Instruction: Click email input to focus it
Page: traveler
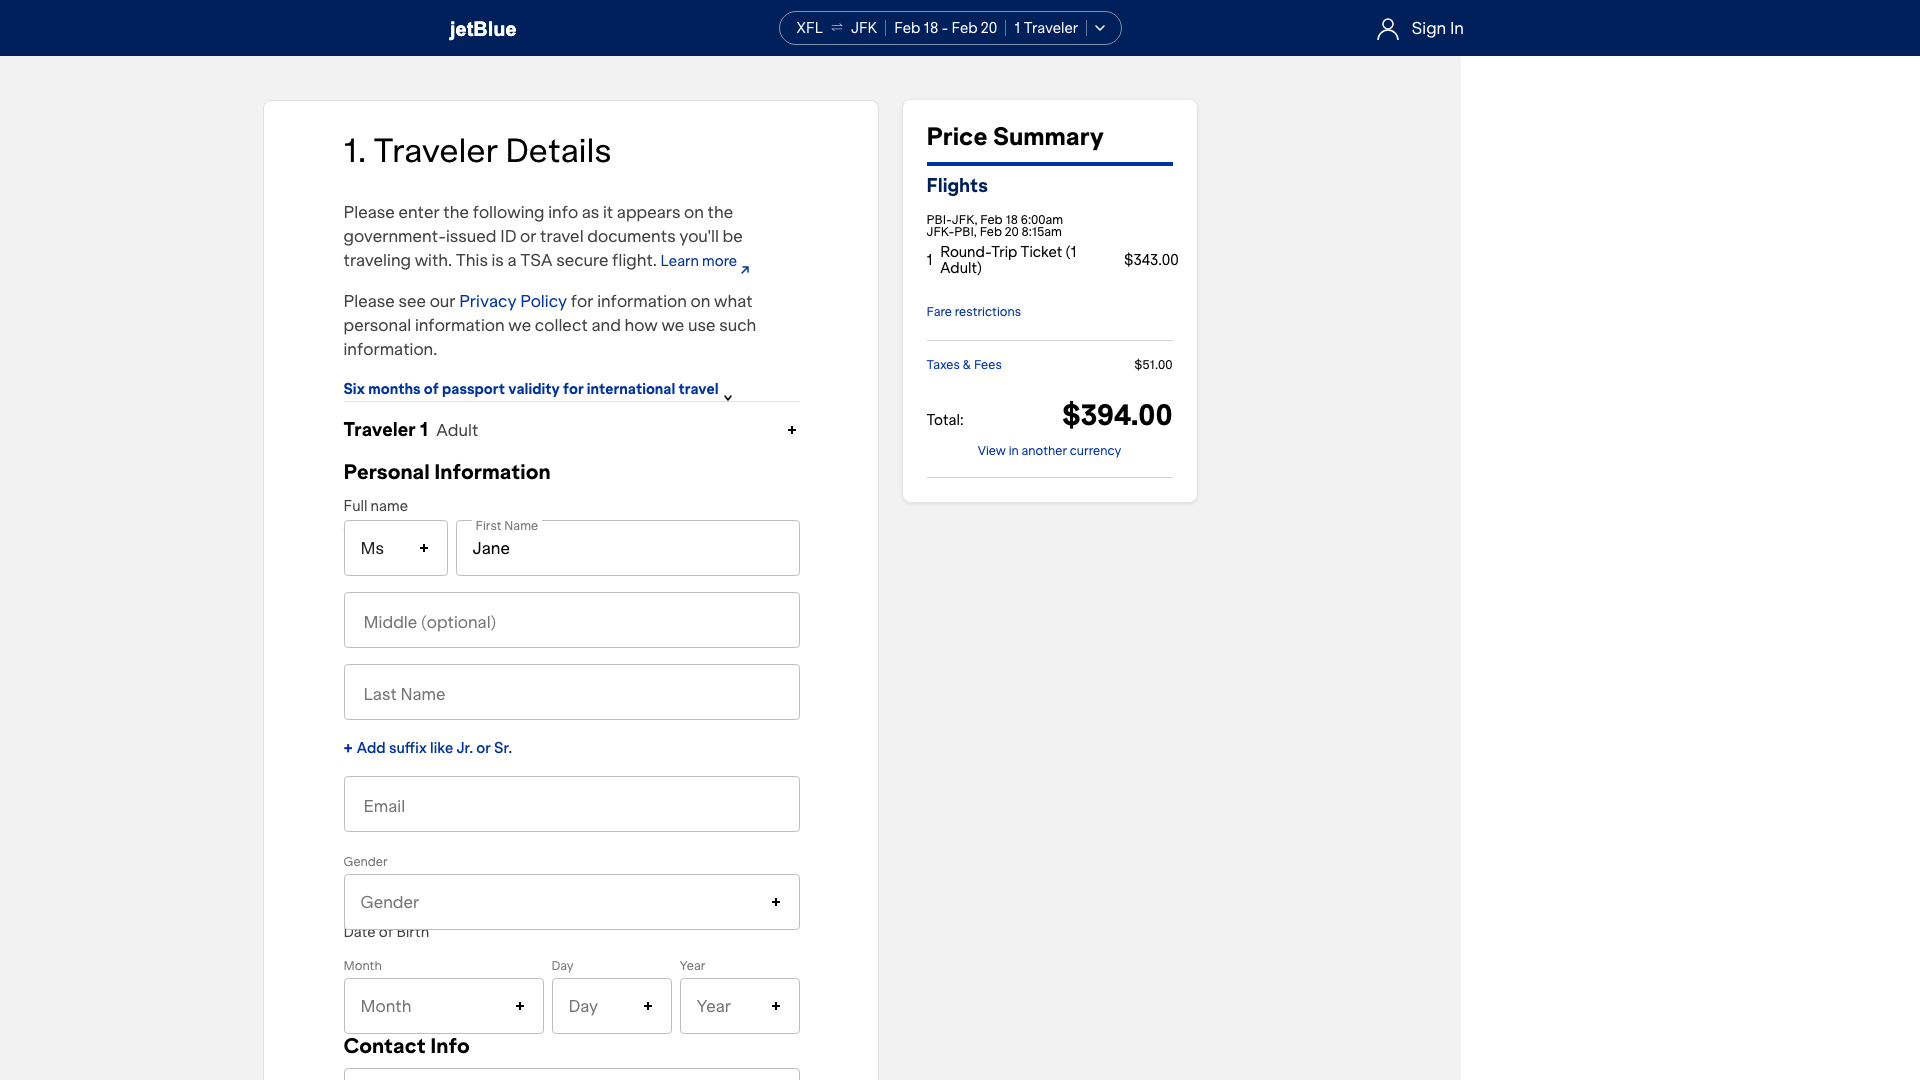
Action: click